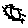
Label: sun